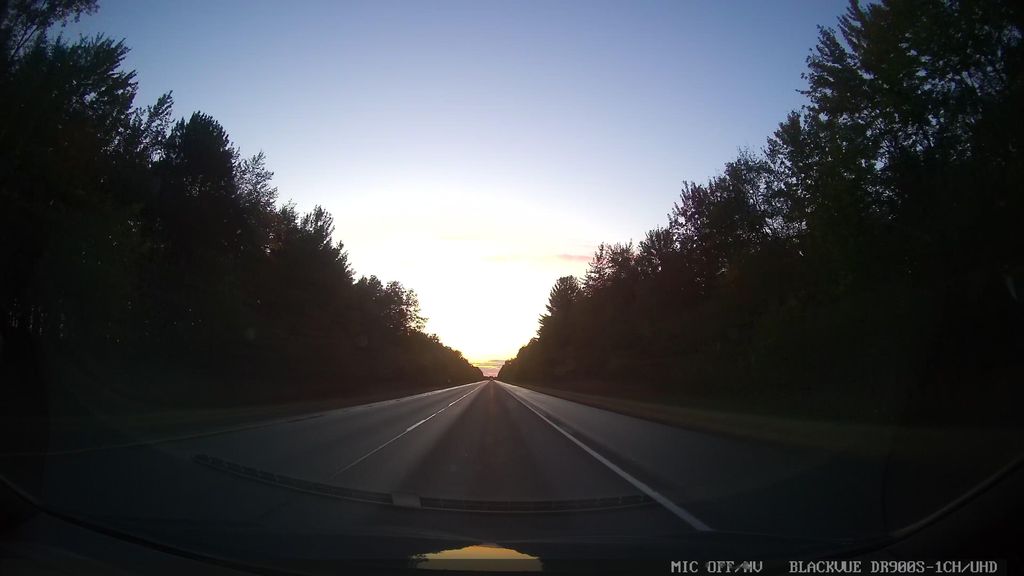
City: ottawa-gatineau